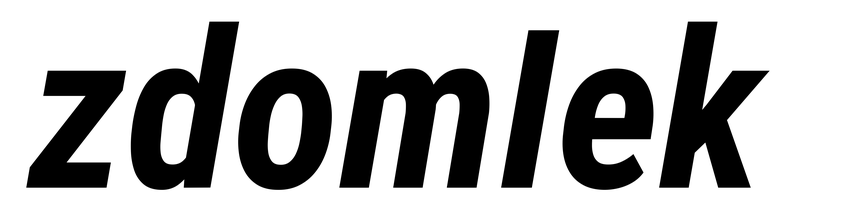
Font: Roboto-Italic_Condensed_Bold_Italic